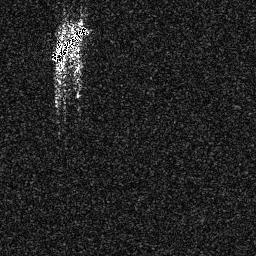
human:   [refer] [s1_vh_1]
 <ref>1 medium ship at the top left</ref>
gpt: <box>[[19, 8, 34, 24, 0]]</box>